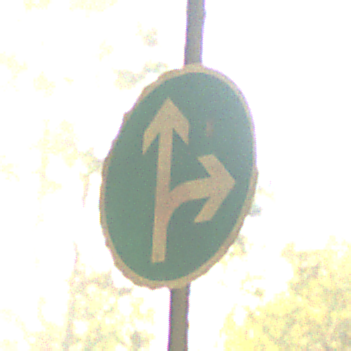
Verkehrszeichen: VorgeschriebeneFahrtrichtungGeradeausOderRechts
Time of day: SunriseSunset
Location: Outdoor (Nature)
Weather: PartlyCloudy
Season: NotSpecified
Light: Natural